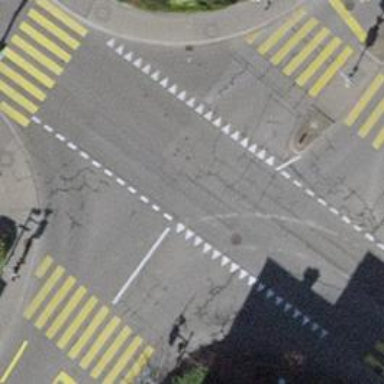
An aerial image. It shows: Road with traffic signals.